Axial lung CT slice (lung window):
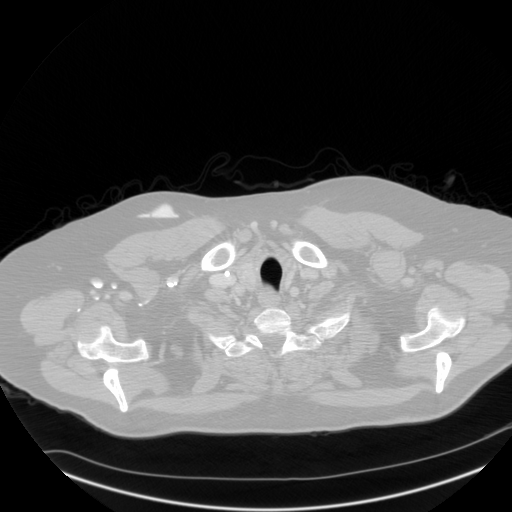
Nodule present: no